Question: I have the following data.frame with which i want to make a ggplot:
'''
> topmicegrn
Topic Antigen n tc
0 BCP 0.350533878 25193
0 HEL 0.344341682 25193
0 OVA 0.194974795 25193
0 RSV 0.110149645 25193
1 BCP 0.453020134 298
1 HEL 0.228187919 298
1 OVA 0.318791946 298
10 BCP 0.979310345 145
10 OVA 0.013793103 145
10 HEL 0.006896552 145
...
'''
The plot looks like this atm:
'''
ggplot(topmicegrn, aes(Topic, n, label=tc)) +
geom_bar(stat = "identity", aes(fill = Antigen)) +
geom_text(stat='identity', position = 'stack') +
scale_fill_brewer(palette="YlGnBu") +
coord_flip()
'''

Now, i would like to keep only the 'tc'-label at the end of each bar (so one label per 'Topic'), and get rid of the ones on every stack. I tried with 'geom_text(aes(group=Topic))', but it results in the same plot as shown.
Also, not every 'Topic' contains every 'Antigen', and the ordering is quite messy(the 'Topic' column is a factor which i ordered in a specific order), so using <URL> does not work for me. Any ideas?
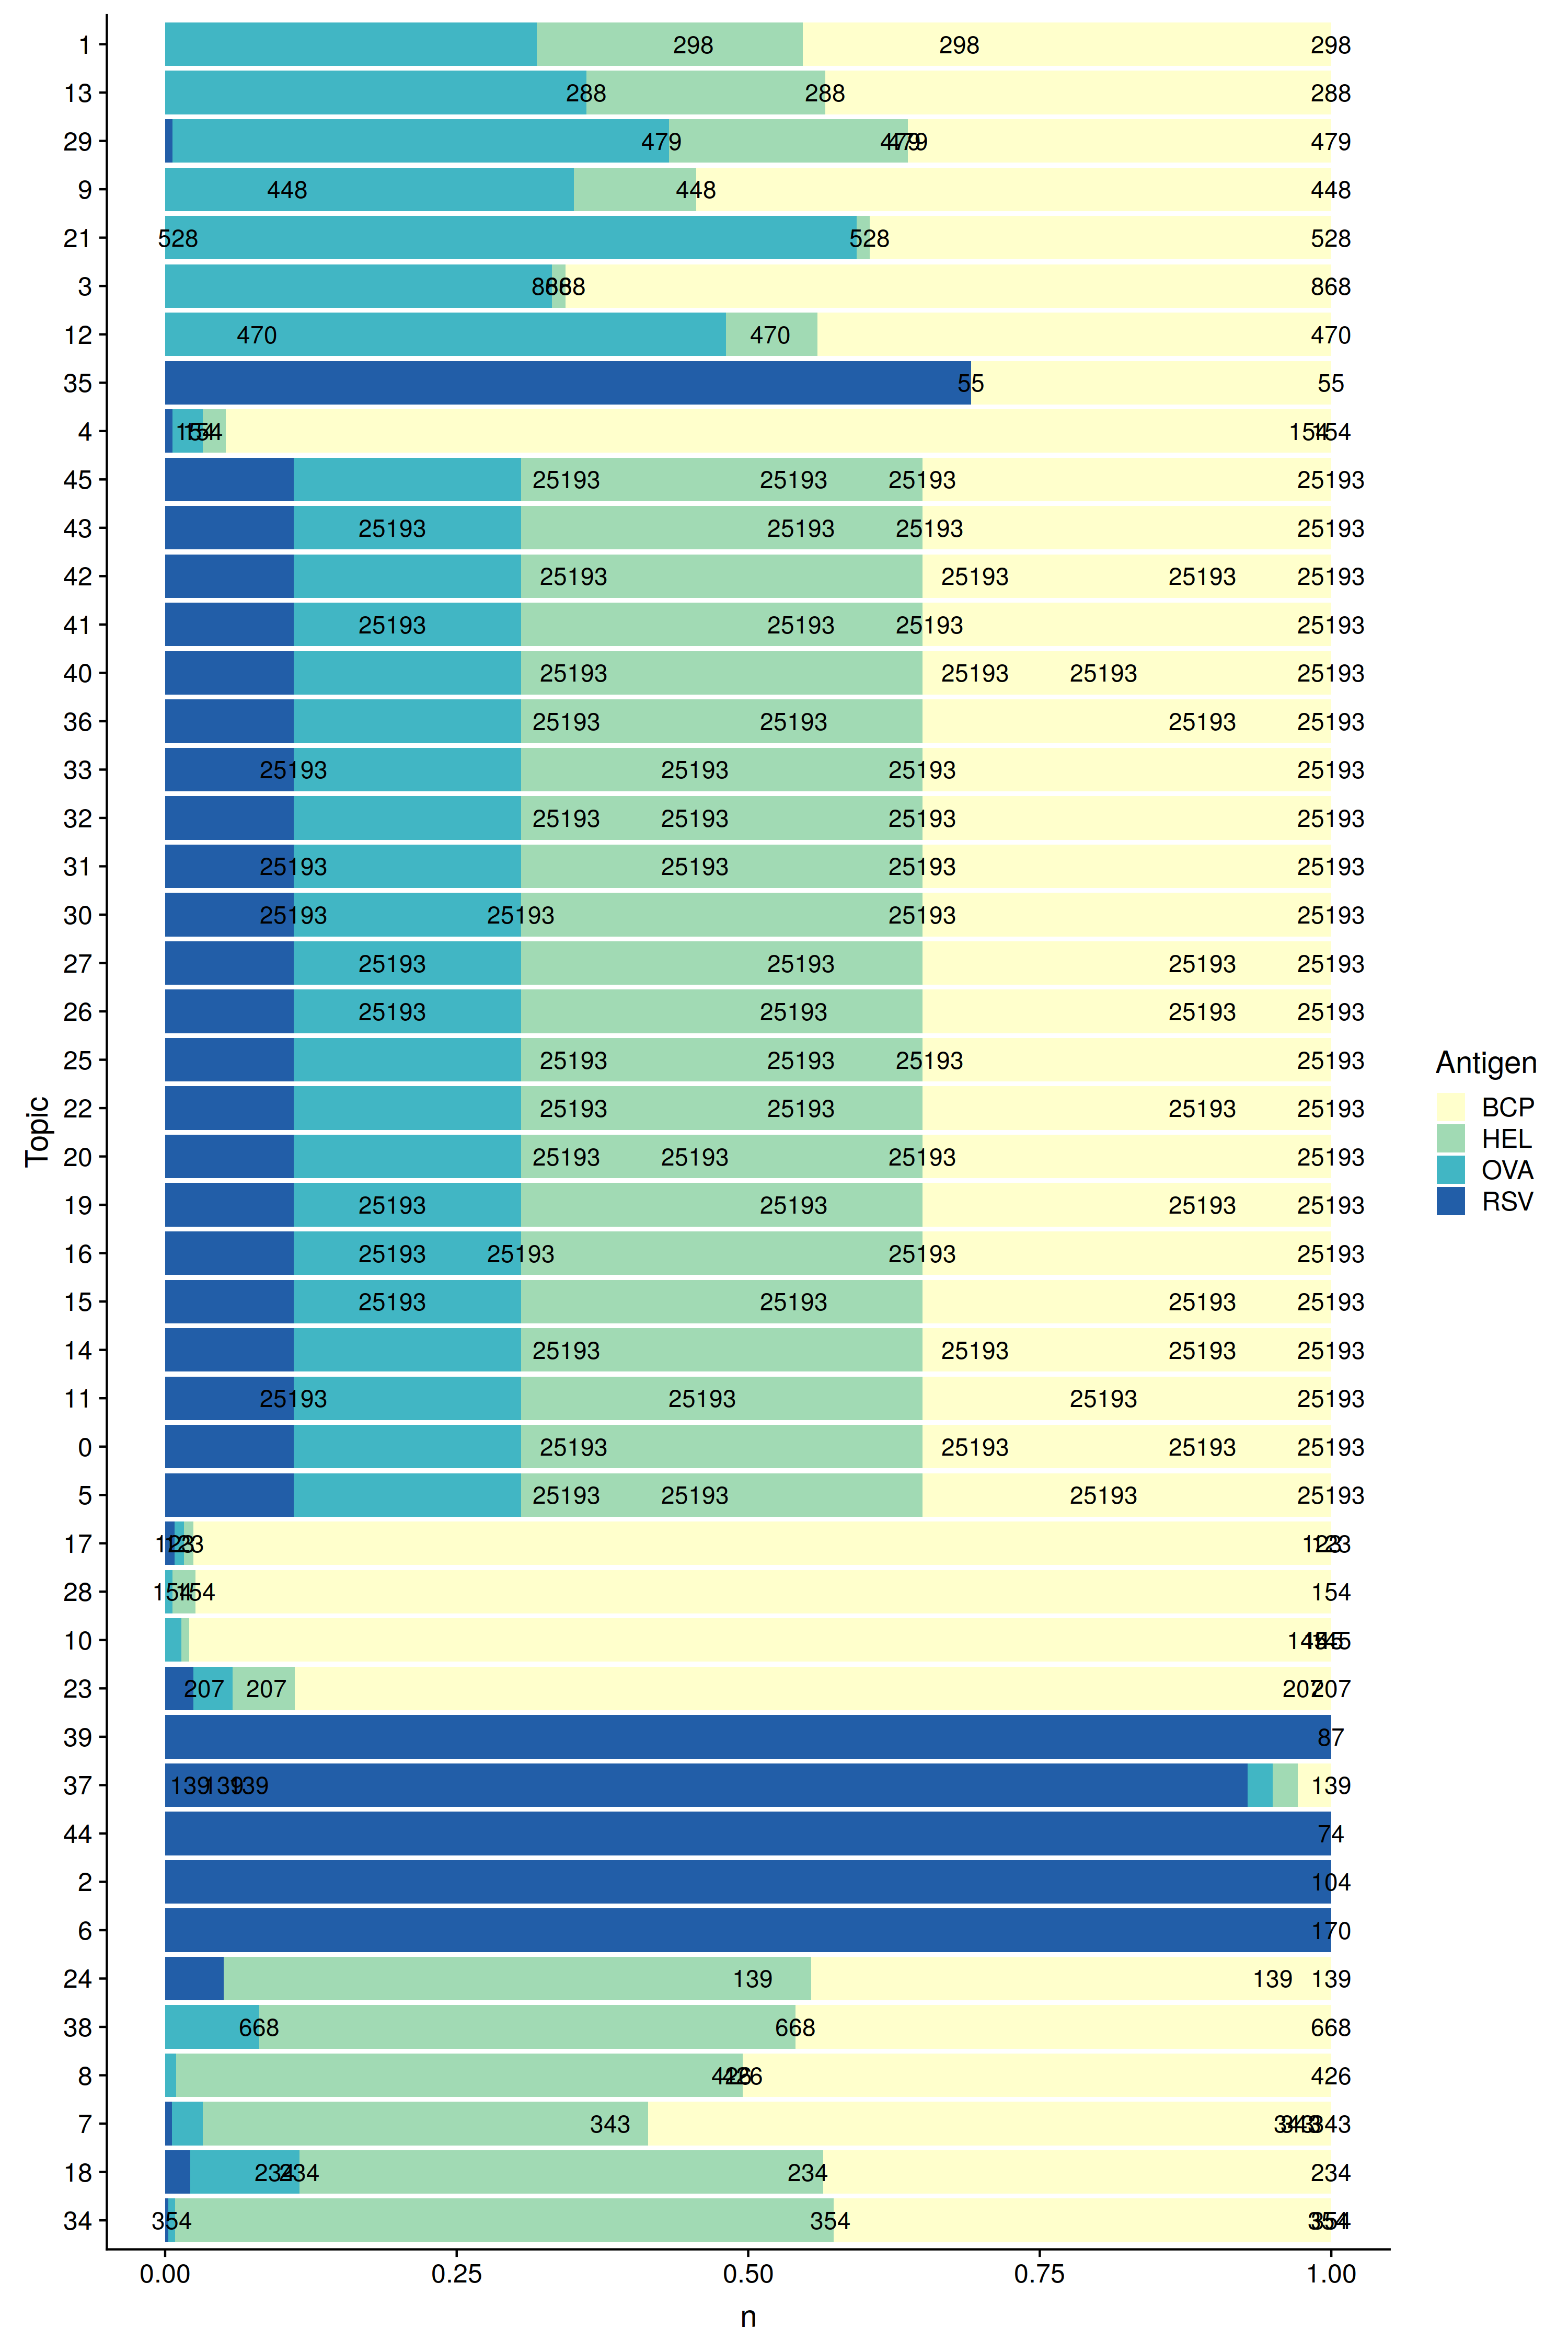
Answer: Dataset is incomplete but this may work.
You seem to have tc duplicated across row, so need to filter out the duplicates.
You could do it by creating a second simpler dataframe with just that data
Here is one way that does it:
'''
library(tidyverse)
topmicegrn <-
read.table(text=
"Topic Antigen n tc
0 BCP 0.350533878 25193
0 HEL 0.344341682 25193
0 OVA 0.194974795 25193
0 RSV 0.110149645 25193
1 BCP 0.453020134 298
1 HEL 0.228187919 298
1 OVA 0.318791946 298
10 BCP 0.979310345 145
10 OVA 0.013793103 145
10 HEL 0.006896552 145",
header = T, stringsAsFactors = F)
topmicegrn_tc <-
topmicegrn %>%
group_by(Topic) %>%
summarise(tc = max(tc))
ggplot(topmicegrn, aes(Topic, n)) +
geom_bar(stat = "identity", aes(fill = Antigen)) +
scale_fill_brewer(palette="YlGnBu") +
coord_flip() +
geom_text(data = topmicegrn_tc,
aes(x= Topic, y = 1, label= tc),
stat='identity', hjust = 1)
'''

<URL>